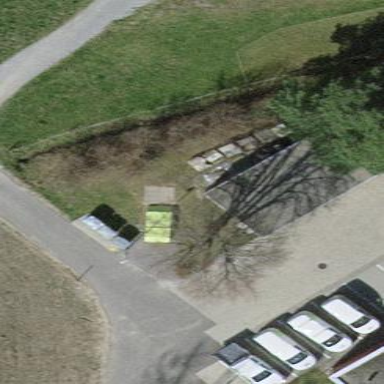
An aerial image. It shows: Garage.